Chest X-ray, PA view. Patient: 54 years old, sex F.
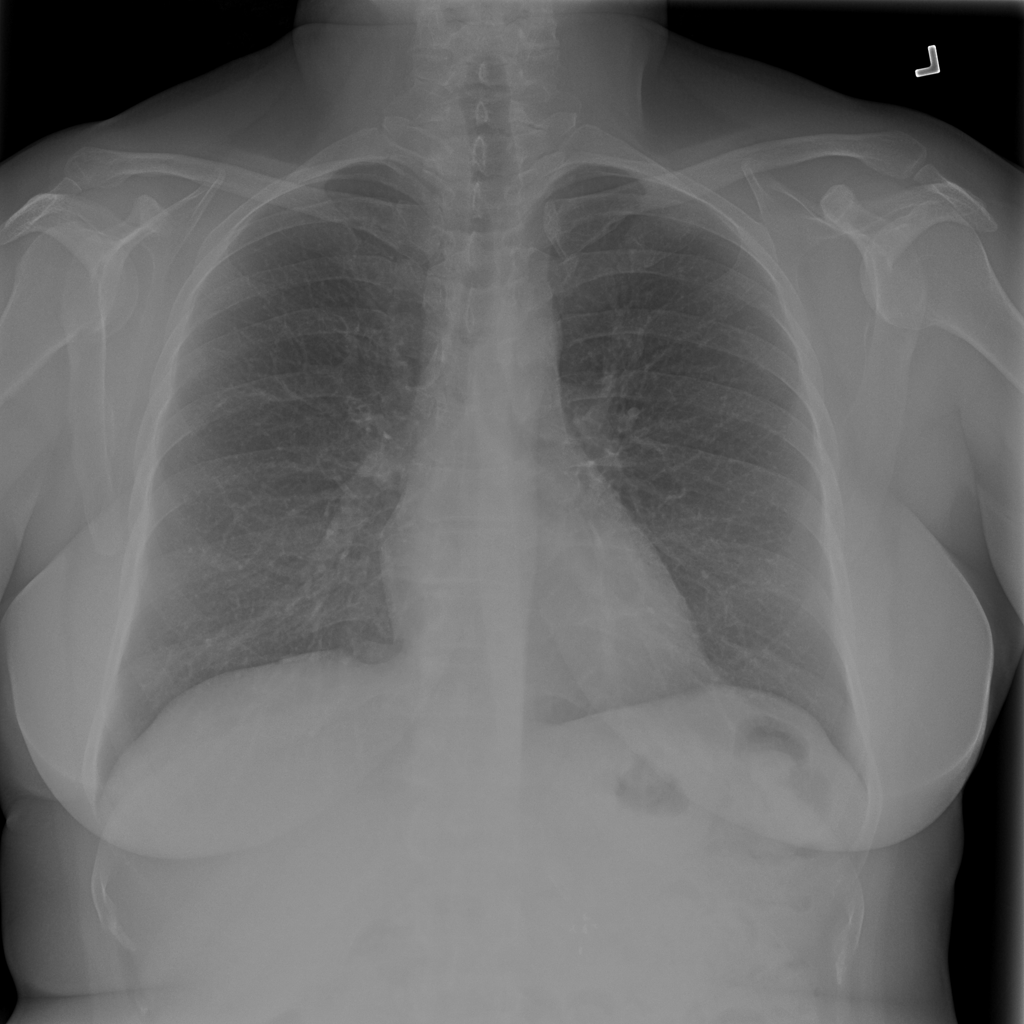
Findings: No Finding